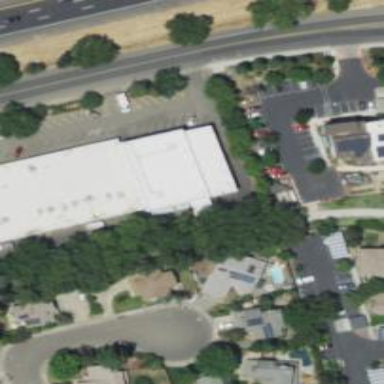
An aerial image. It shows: Commercial building.